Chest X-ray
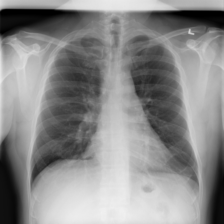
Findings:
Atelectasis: negative
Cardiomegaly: negative
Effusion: negative
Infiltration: negative
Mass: negative
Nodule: negative
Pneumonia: negative
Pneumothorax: negative
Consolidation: negative
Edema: negative
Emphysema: negative
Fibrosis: negative
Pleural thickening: negative
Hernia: negative